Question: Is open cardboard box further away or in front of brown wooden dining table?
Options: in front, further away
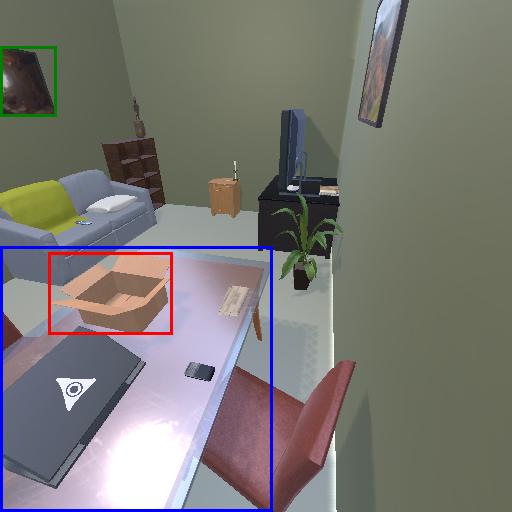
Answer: in front